This is a demodulated (Hilbert-envelope) spectrum computed from a bearing vibration snapshot; the dashed markers indicate where each bearing fault type would appear (BPFO, BPFI, BSF, FTF). Determine the bearing's health state. Answer with exactly one of: normal, inner_race, outer_race, ball.
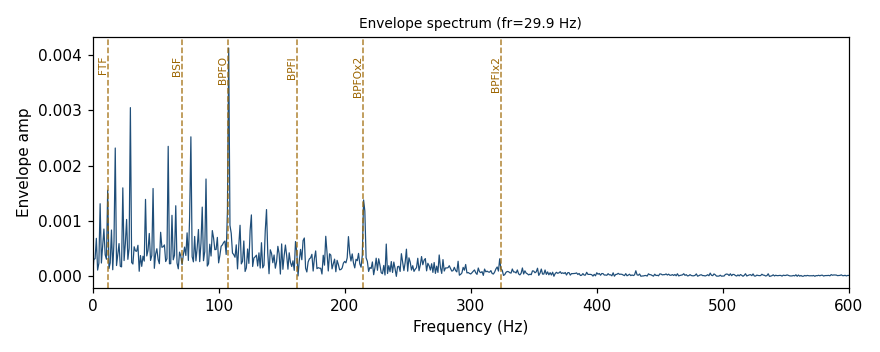
Answer: outer_race